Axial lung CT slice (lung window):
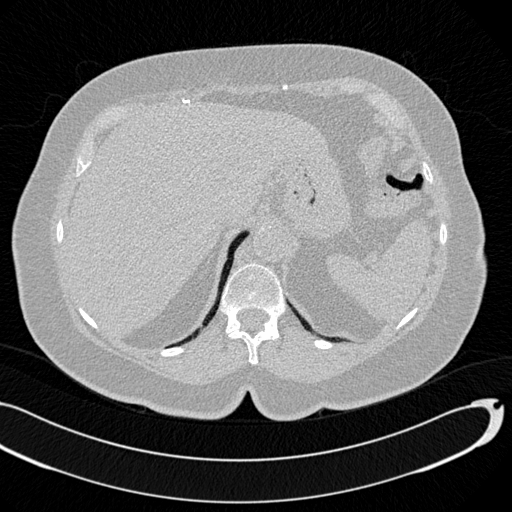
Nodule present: no